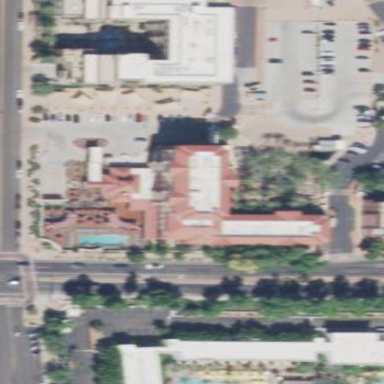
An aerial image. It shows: Hotel building.